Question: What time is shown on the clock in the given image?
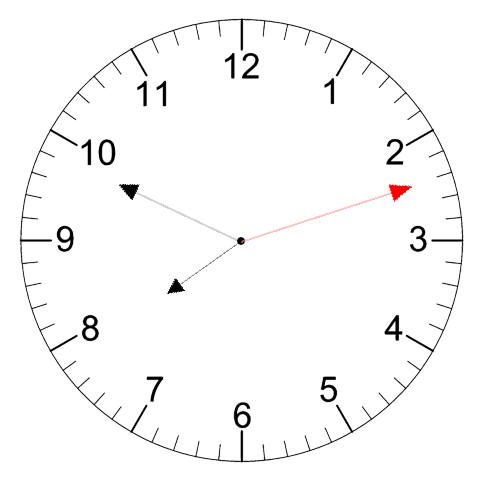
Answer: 07:49:12